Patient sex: M
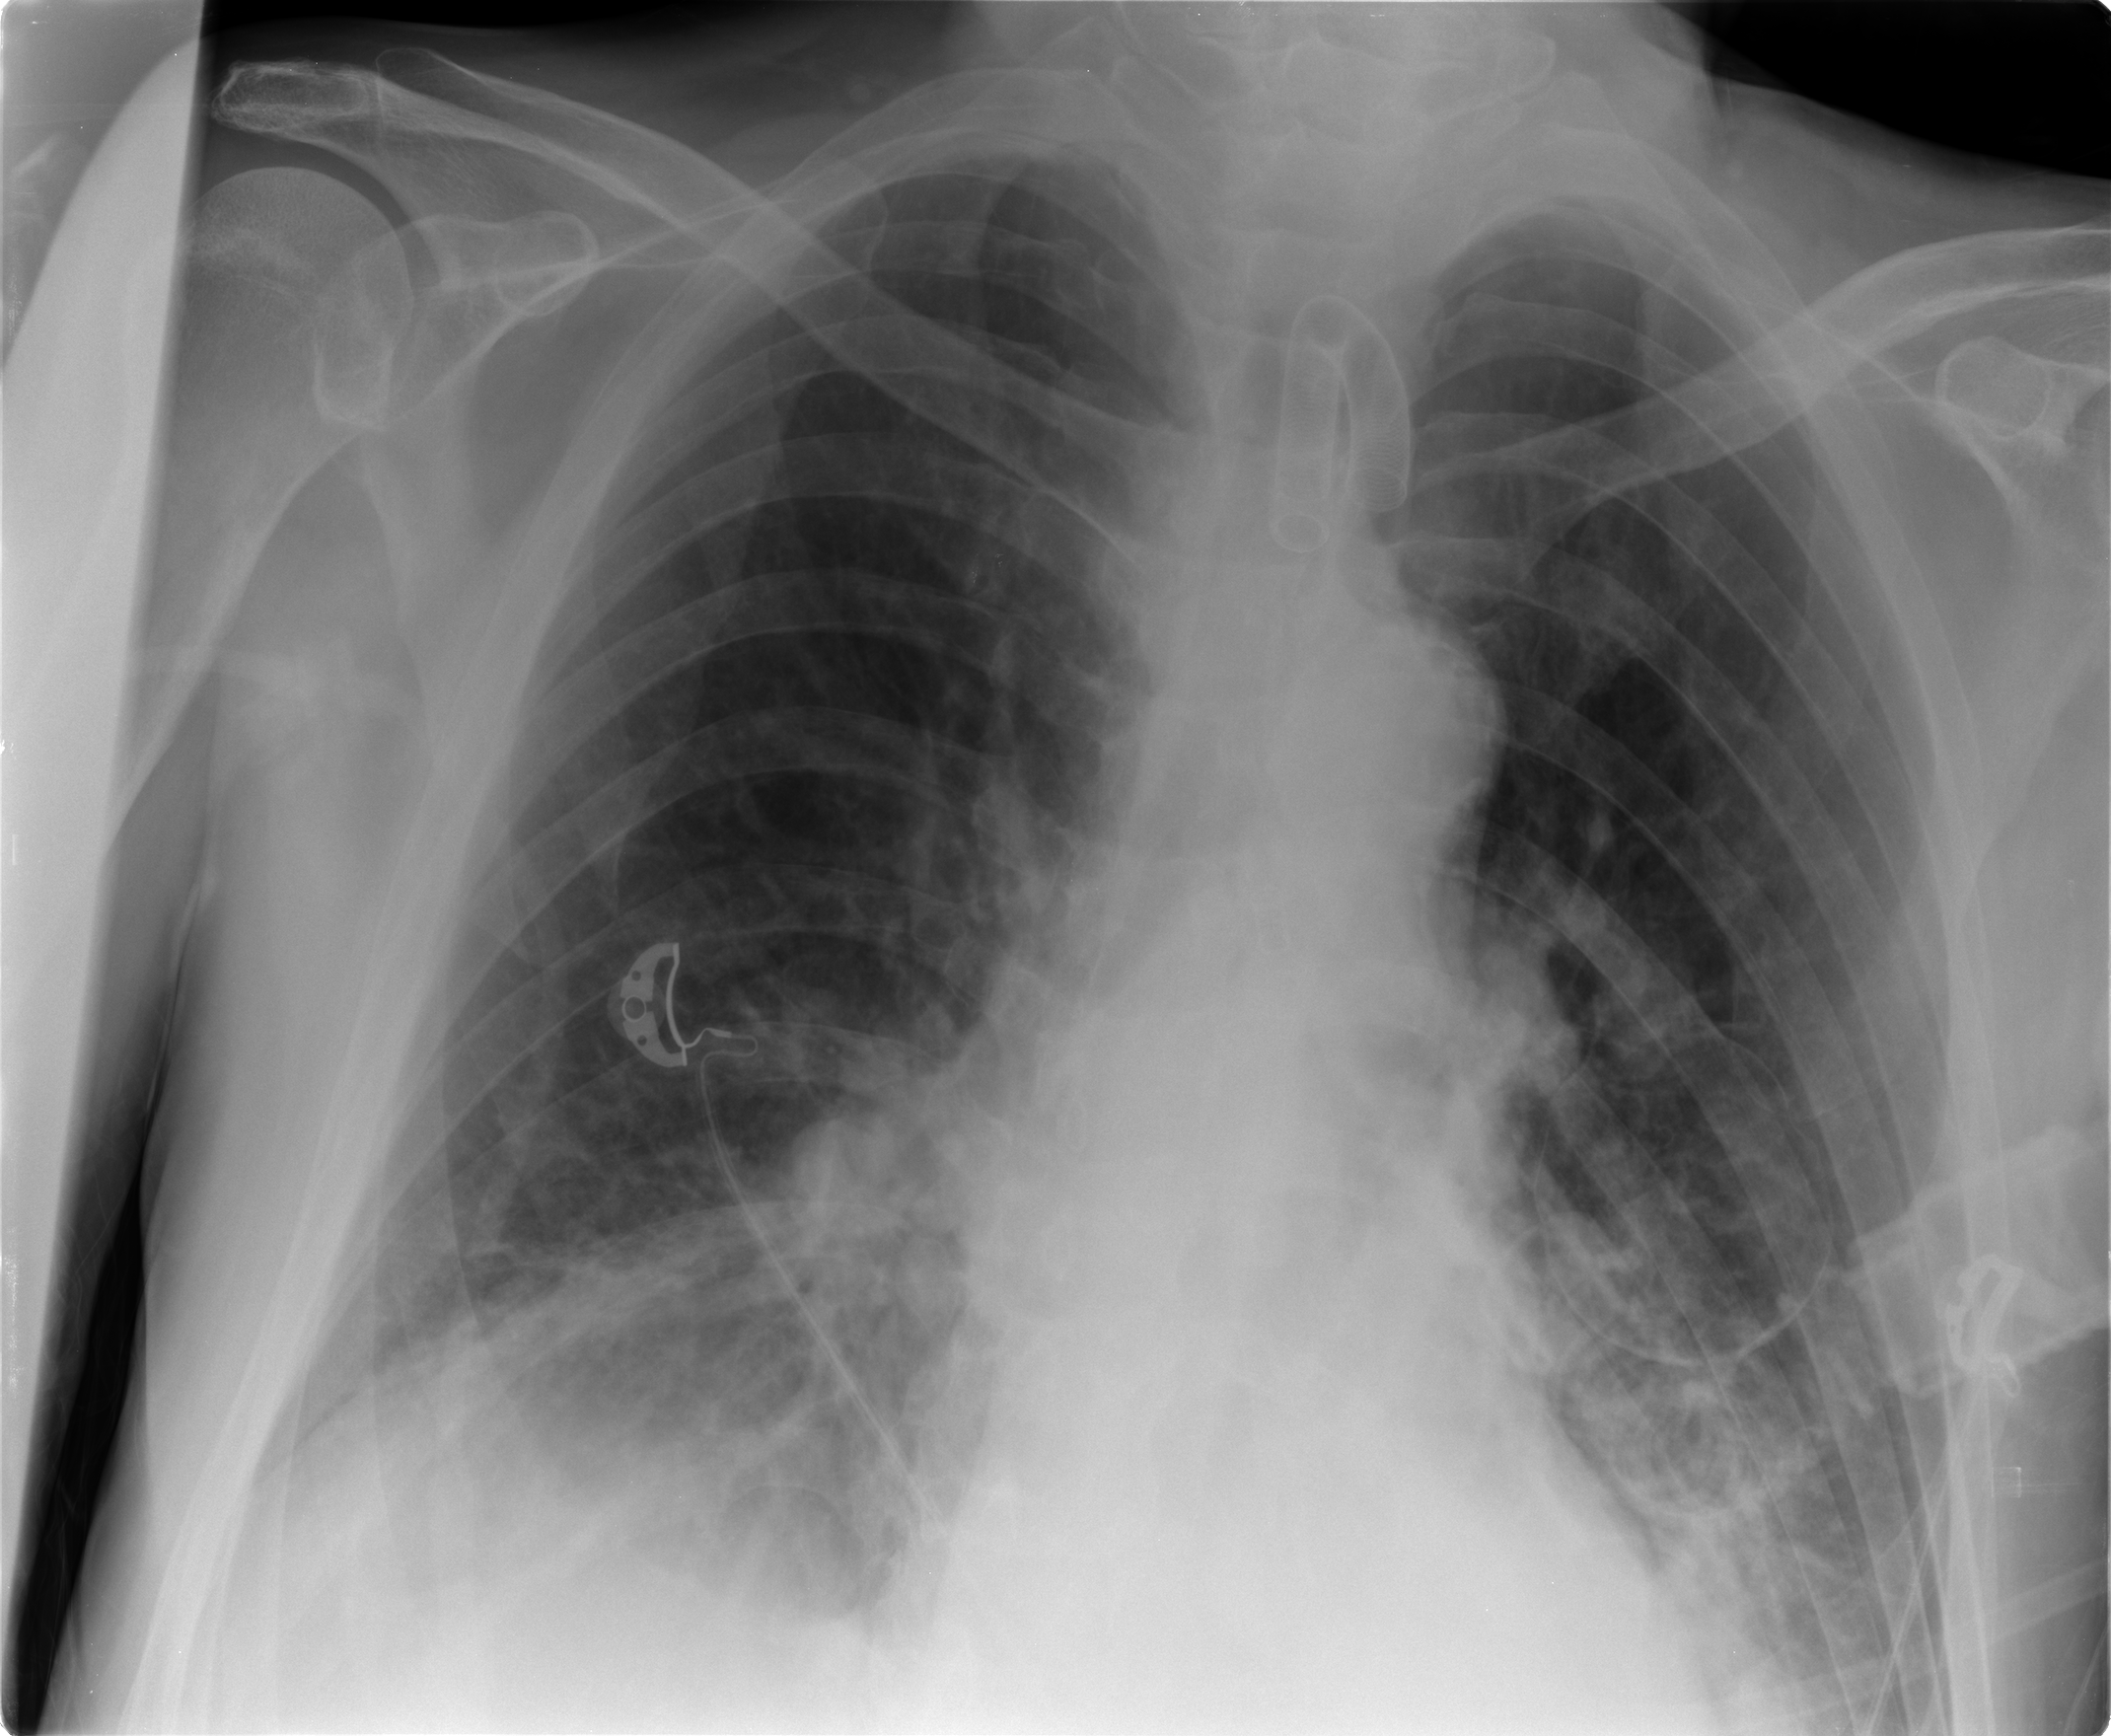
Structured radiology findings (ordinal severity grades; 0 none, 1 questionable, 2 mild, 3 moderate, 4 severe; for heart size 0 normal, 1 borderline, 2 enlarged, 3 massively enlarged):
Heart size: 0
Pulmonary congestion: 1
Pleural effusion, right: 2
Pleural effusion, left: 1
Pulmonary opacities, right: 2
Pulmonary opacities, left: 2
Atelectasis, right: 2
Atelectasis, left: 2